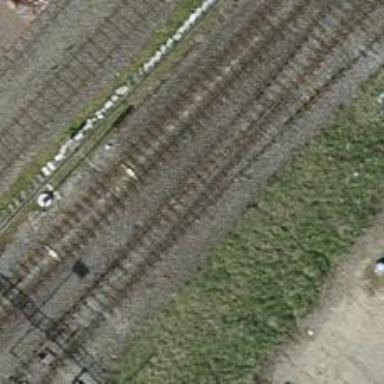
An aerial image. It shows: Single-track railway with electrified contact lines.